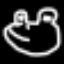
Label: frog